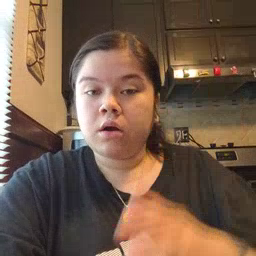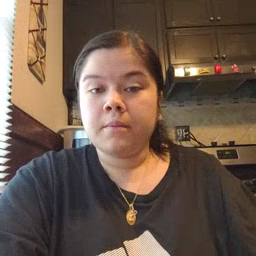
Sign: grandpa